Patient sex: F
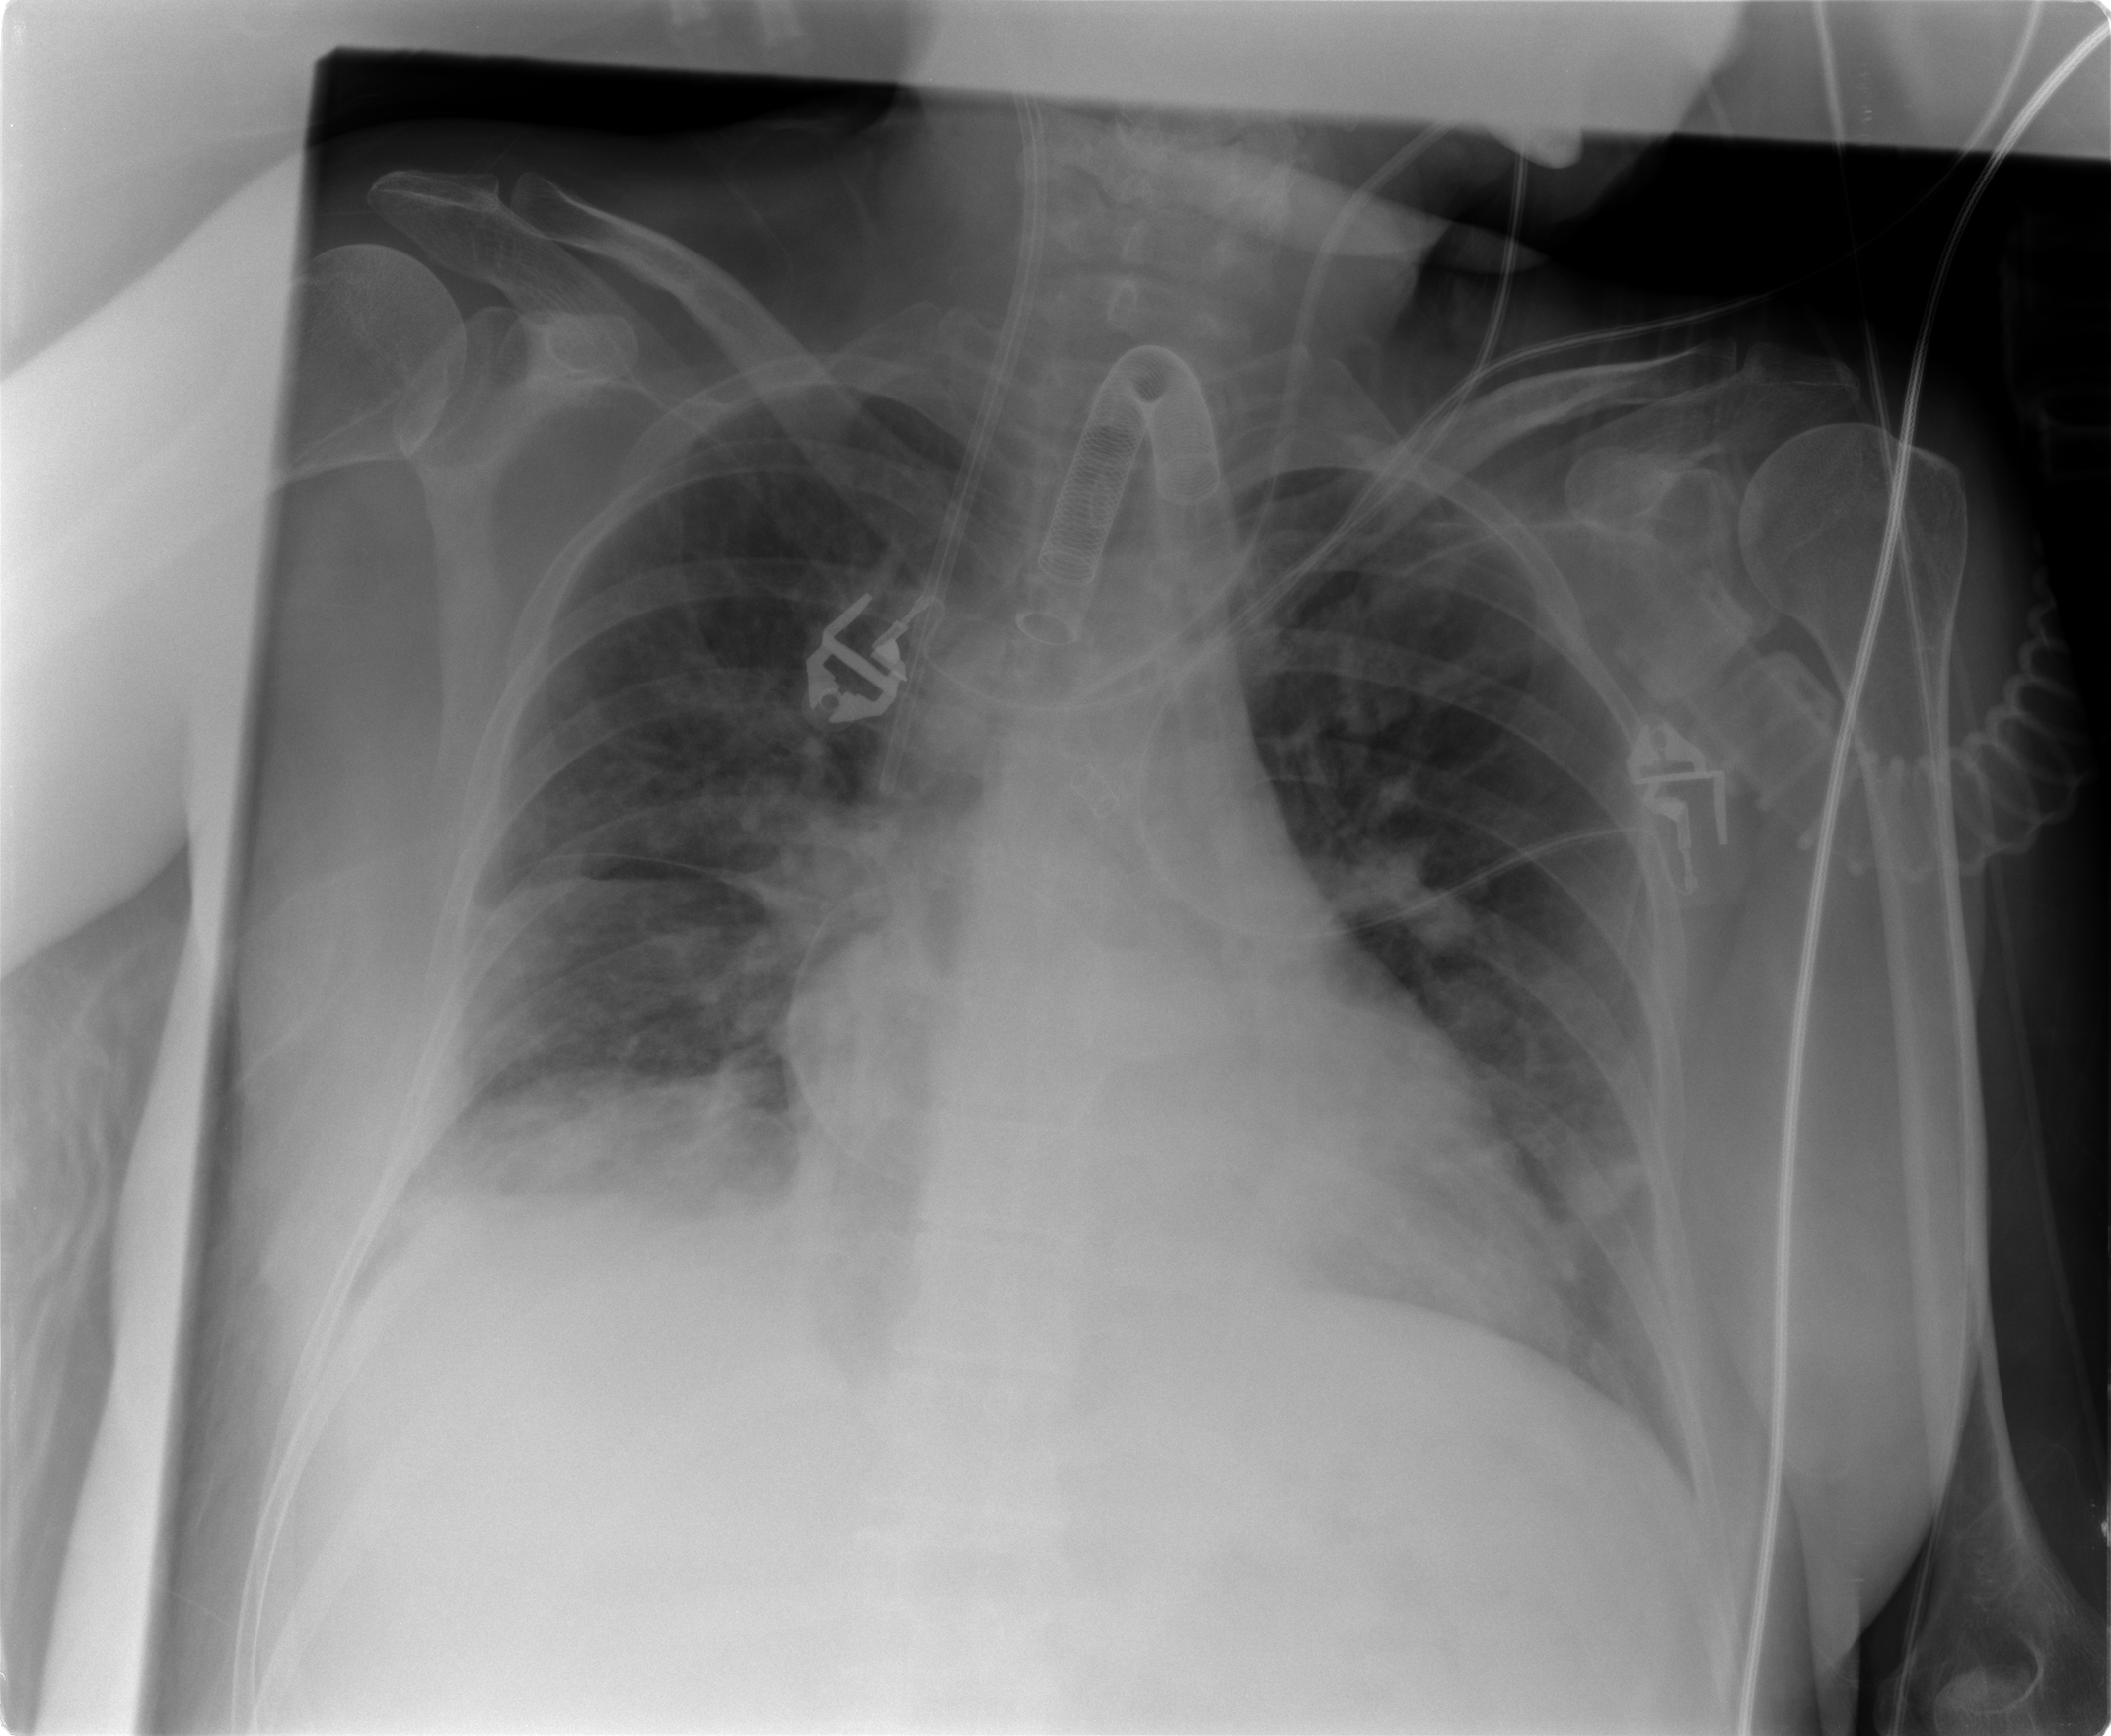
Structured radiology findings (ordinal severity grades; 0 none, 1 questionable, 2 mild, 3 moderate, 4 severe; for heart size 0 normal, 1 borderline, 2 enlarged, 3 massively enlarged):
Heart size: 0
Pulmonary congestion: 2
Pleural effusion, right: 1
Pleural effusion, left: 0
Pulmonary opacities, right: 2
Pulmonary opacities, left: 0
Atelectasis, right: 2
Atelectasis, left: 0